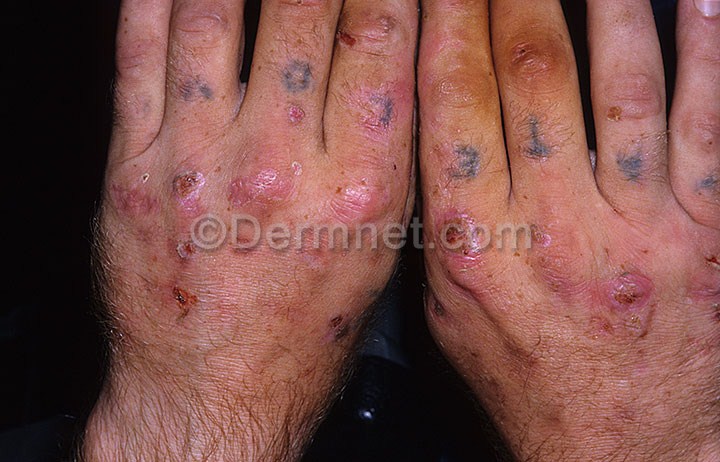
Disease: Light Diseases and Disorders of Pigmentation